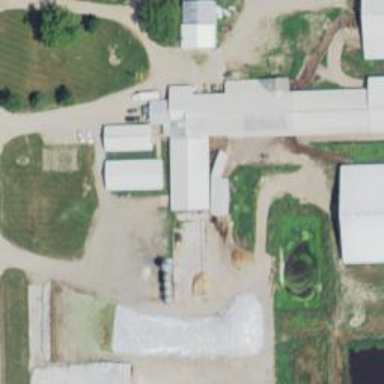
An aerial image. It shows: Silo.